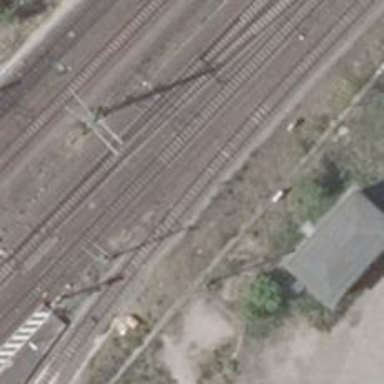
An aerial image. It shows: Railway yard in service.